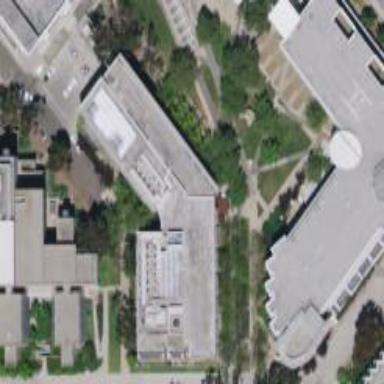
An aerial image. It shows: Education building of the university.